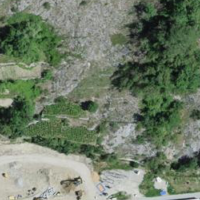
EUNIS habitat code: 48
Species observed at this site:
Onopordum acanthium
Garrulus glandarius
Sorbus aucuparia